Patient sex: F
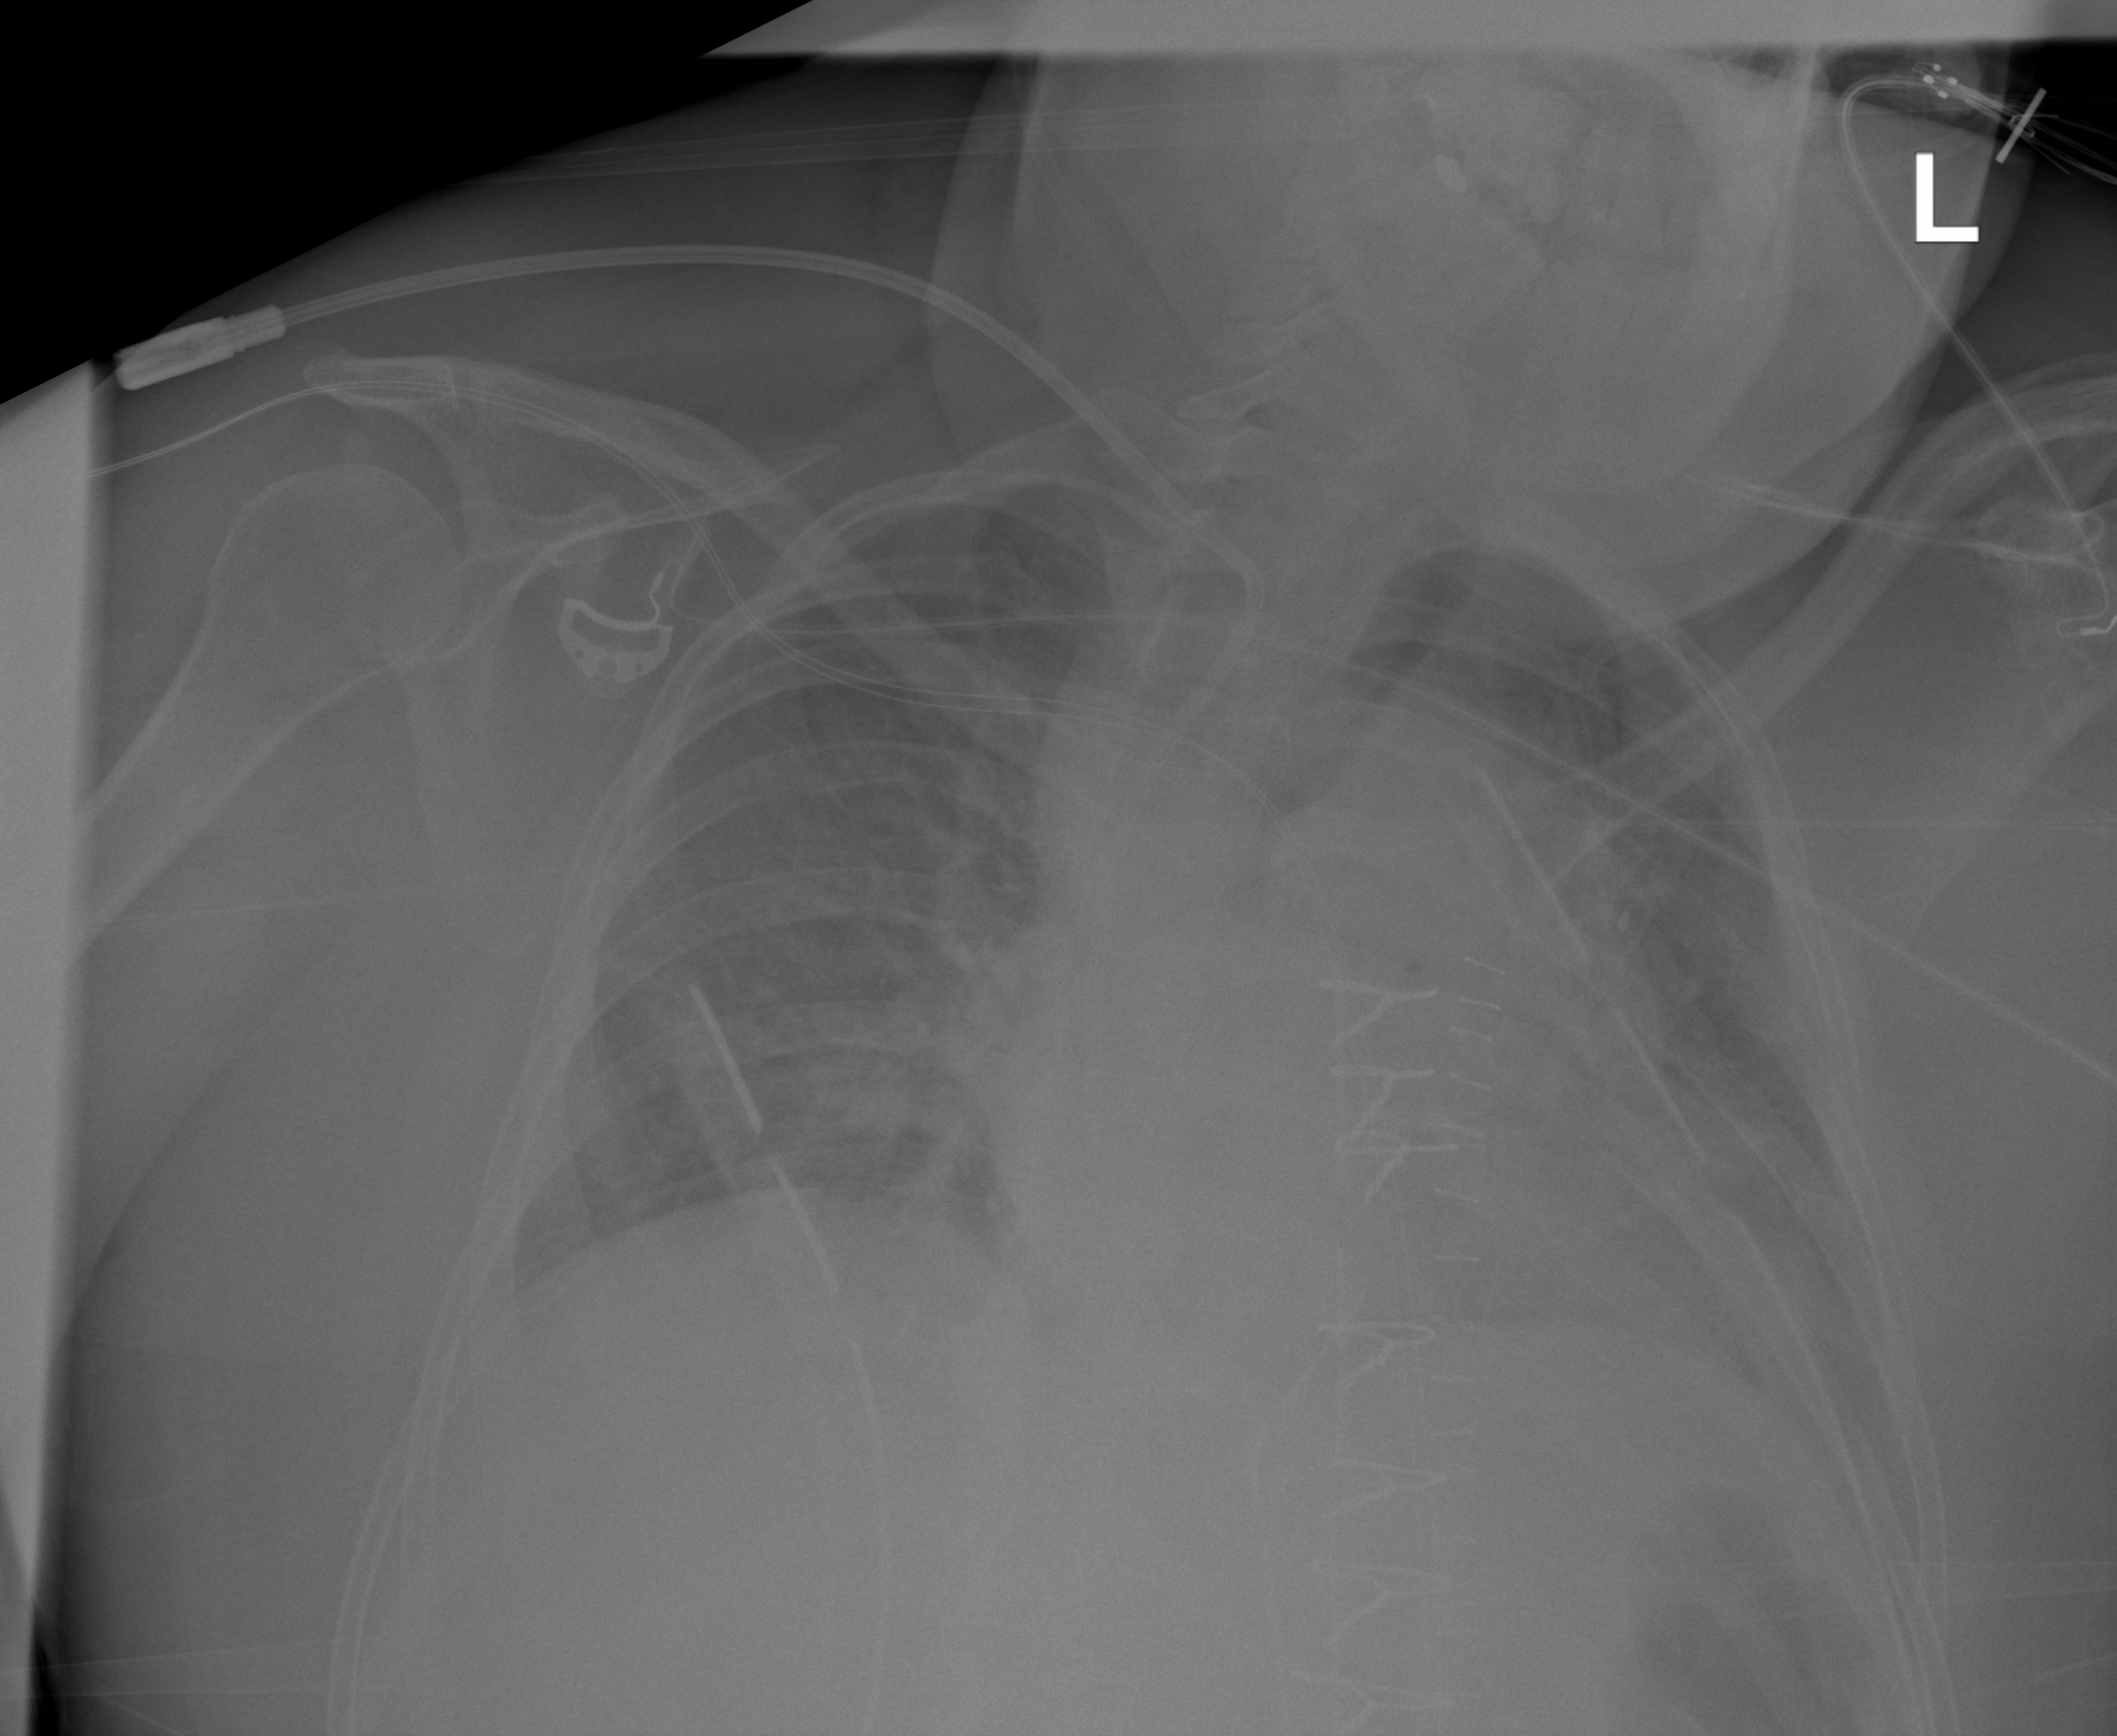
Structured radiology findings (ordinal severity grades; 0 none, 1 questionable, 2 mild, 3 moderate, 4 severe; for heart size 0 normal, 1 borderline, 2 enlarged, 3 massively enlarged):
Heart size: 2
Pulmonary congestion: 2
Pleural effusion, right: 0
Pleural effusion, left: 0
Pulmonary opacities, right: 0
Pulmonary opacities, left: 0
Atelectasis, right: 0
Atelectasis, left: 2